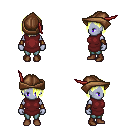
a pixel art fantasy rpg character, female body template, dark elf, purple skin, maroon tunic, teal pants, gold bangs hairstyle, leather cap, cloth bracers, brown shoes, four views (front, back, left, right), 2x2 character sprite sheet, small pixel art, hard edges, no anti-aliasing